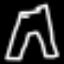
Label: pants